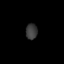
Tissue: lung
Cell type: Epithelial cells
Senescence score: 0.2306
Nuclear area (px): 175
Mean DAPI intensity: 59.446